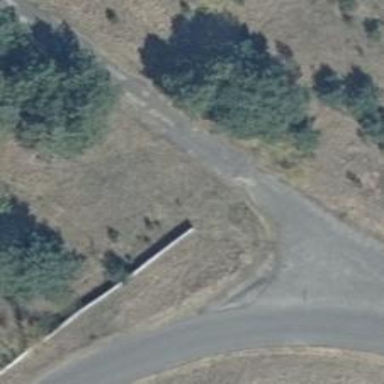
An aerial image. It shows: Service road with paved surface.